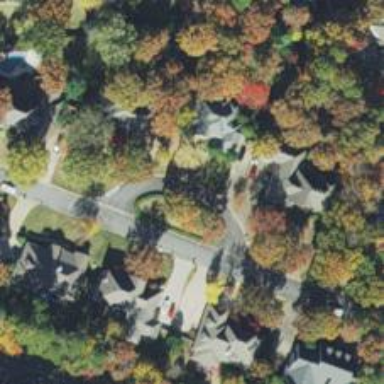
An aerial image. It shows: Residential road.